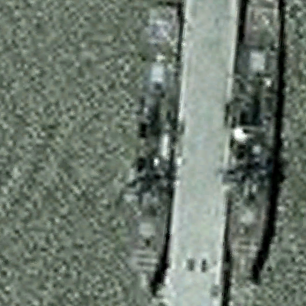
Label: destroyer